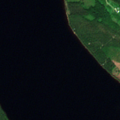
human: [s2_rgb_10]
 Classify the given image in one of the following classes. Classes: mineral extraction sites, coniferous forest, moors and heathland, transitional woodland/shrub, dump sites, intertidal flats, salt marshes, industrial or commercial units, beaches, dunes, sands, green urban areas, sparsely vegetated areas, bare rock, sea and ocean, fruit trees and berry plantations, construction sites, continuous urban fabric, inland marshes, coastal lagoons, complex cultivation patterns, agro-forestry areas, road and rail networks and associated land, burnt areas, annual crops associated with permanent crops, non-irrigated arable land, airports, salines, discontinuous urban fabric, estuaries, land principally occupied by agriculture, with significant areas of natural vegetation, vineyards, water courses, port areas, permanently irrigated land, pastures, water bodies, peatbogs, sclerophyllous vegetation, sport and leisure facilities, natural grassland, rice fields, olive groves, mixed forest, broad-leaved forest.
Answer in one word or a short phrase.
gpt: coniferous forest, mixed forest, water bodies